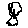
Label: tree